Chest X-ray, PA view. Patient: 67 years old, sex M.
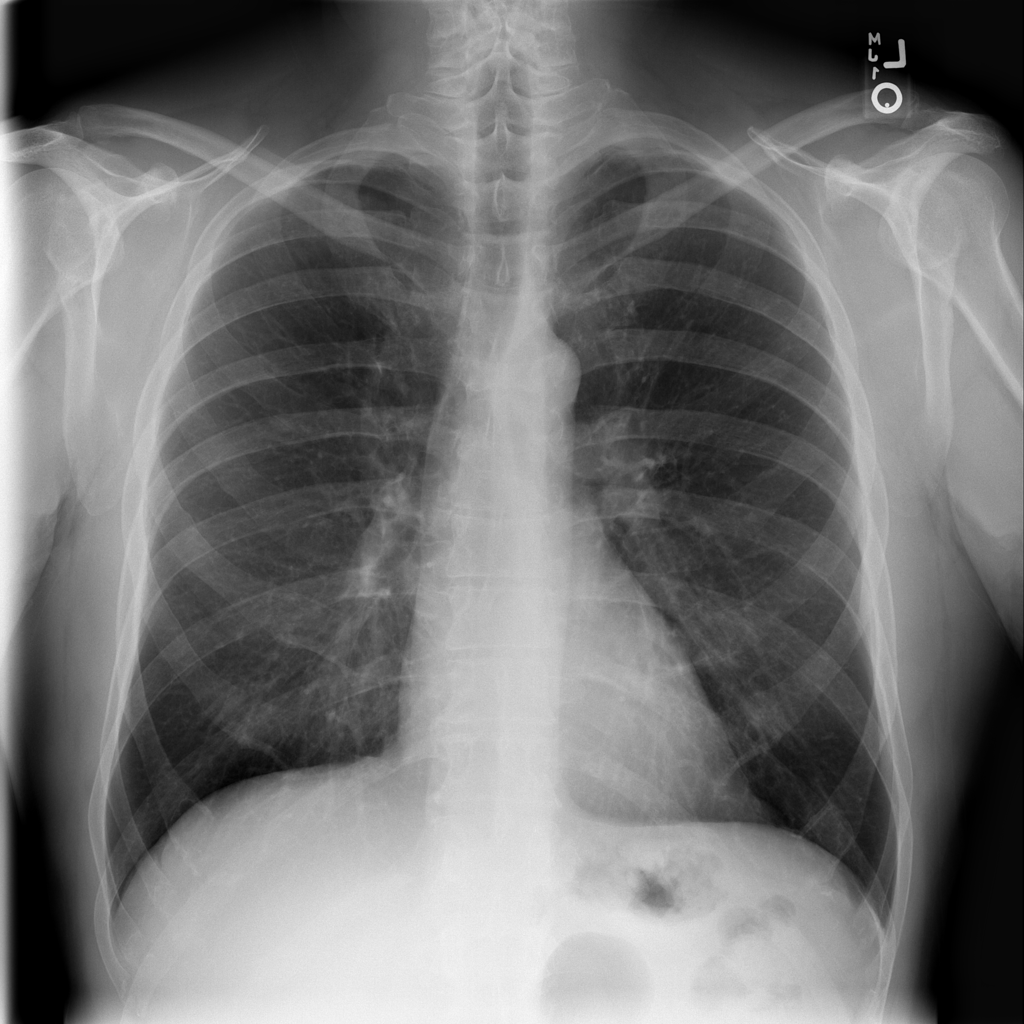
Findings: No Finding